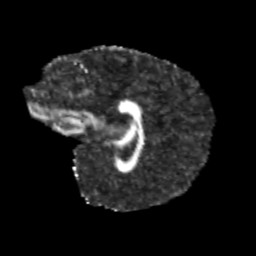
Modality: FA
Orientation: sagittal
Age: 11
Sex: male
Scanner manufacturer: siemens
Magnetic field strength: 3 T
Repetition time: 3.8 s
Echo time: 0.07 s